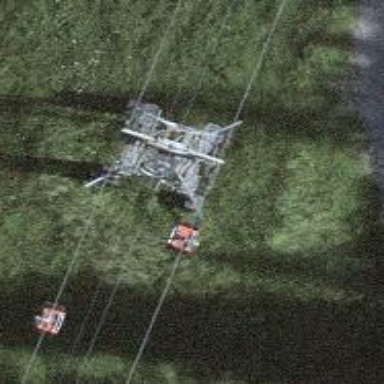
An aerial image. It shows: Pylon used for aerialway.